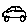
Label: car